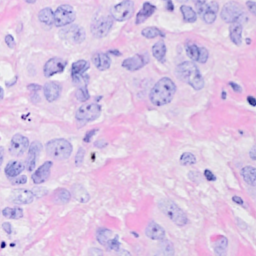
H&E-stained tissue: Breast